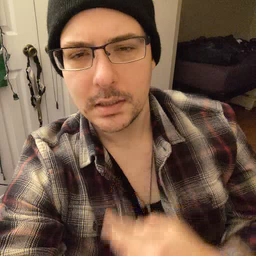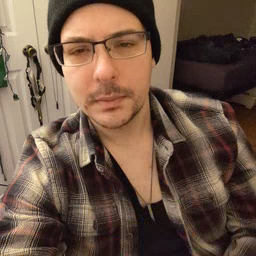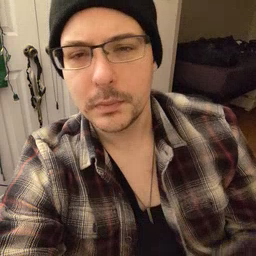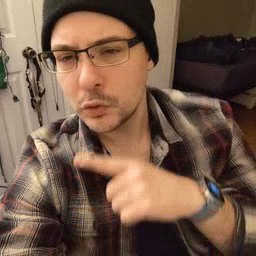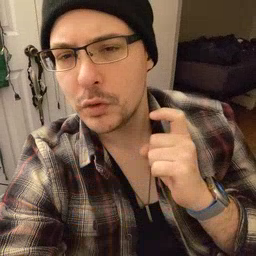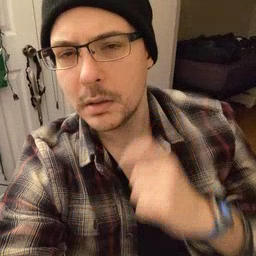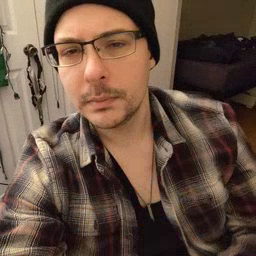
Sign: dry